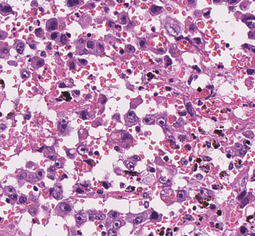
Tumor epithelial tissue: yes
Tumor-associated stroma tissue: no
Normal tissue: no